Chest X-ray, PA view. Patient: 69 years old, sex M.
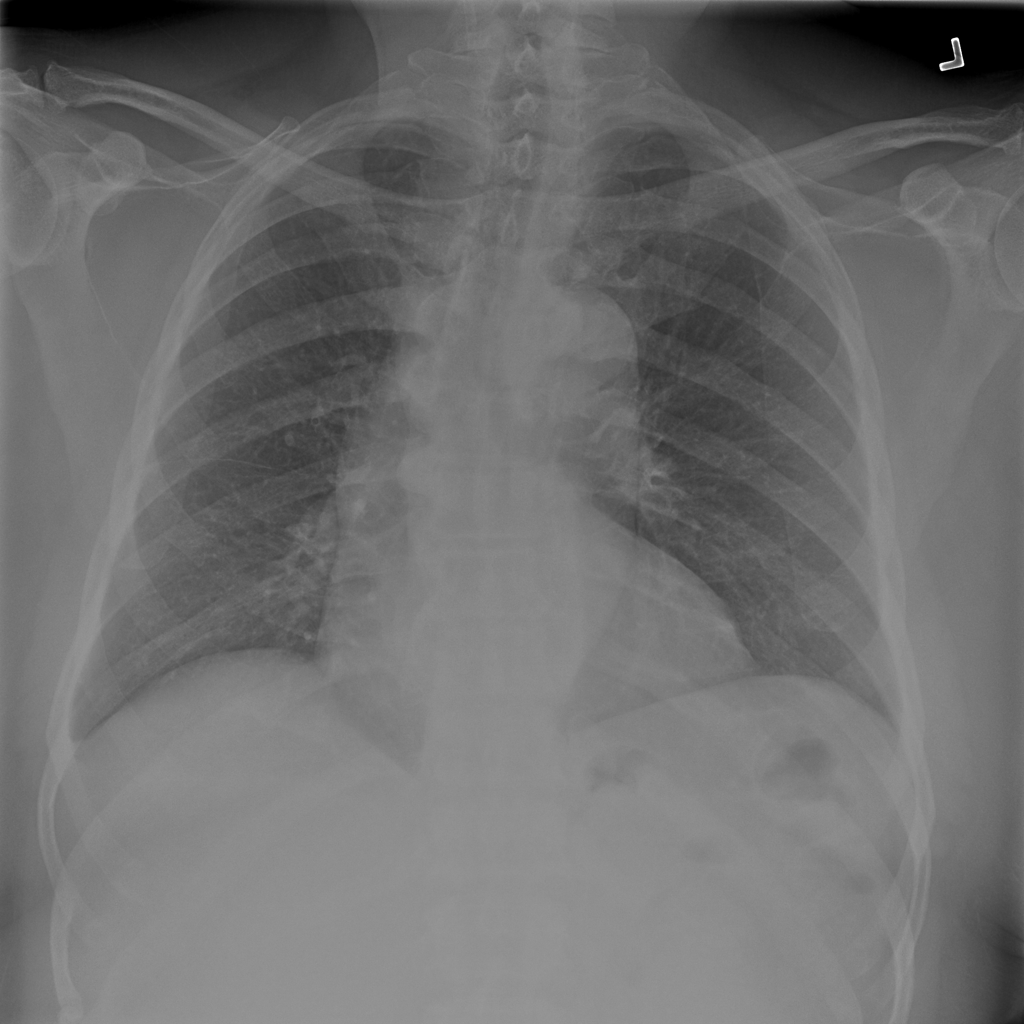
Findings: No Finding